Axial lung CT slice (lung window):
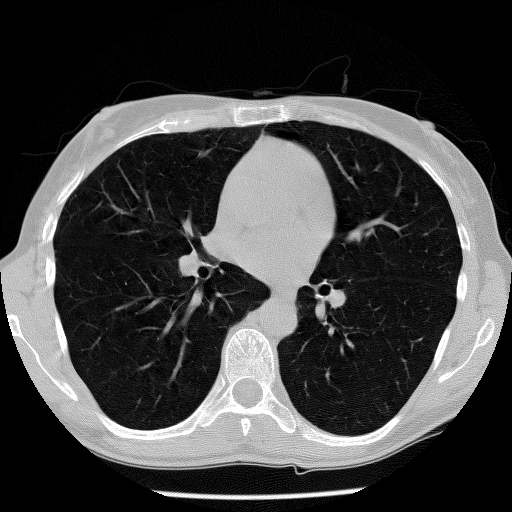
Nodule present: no